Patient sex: M
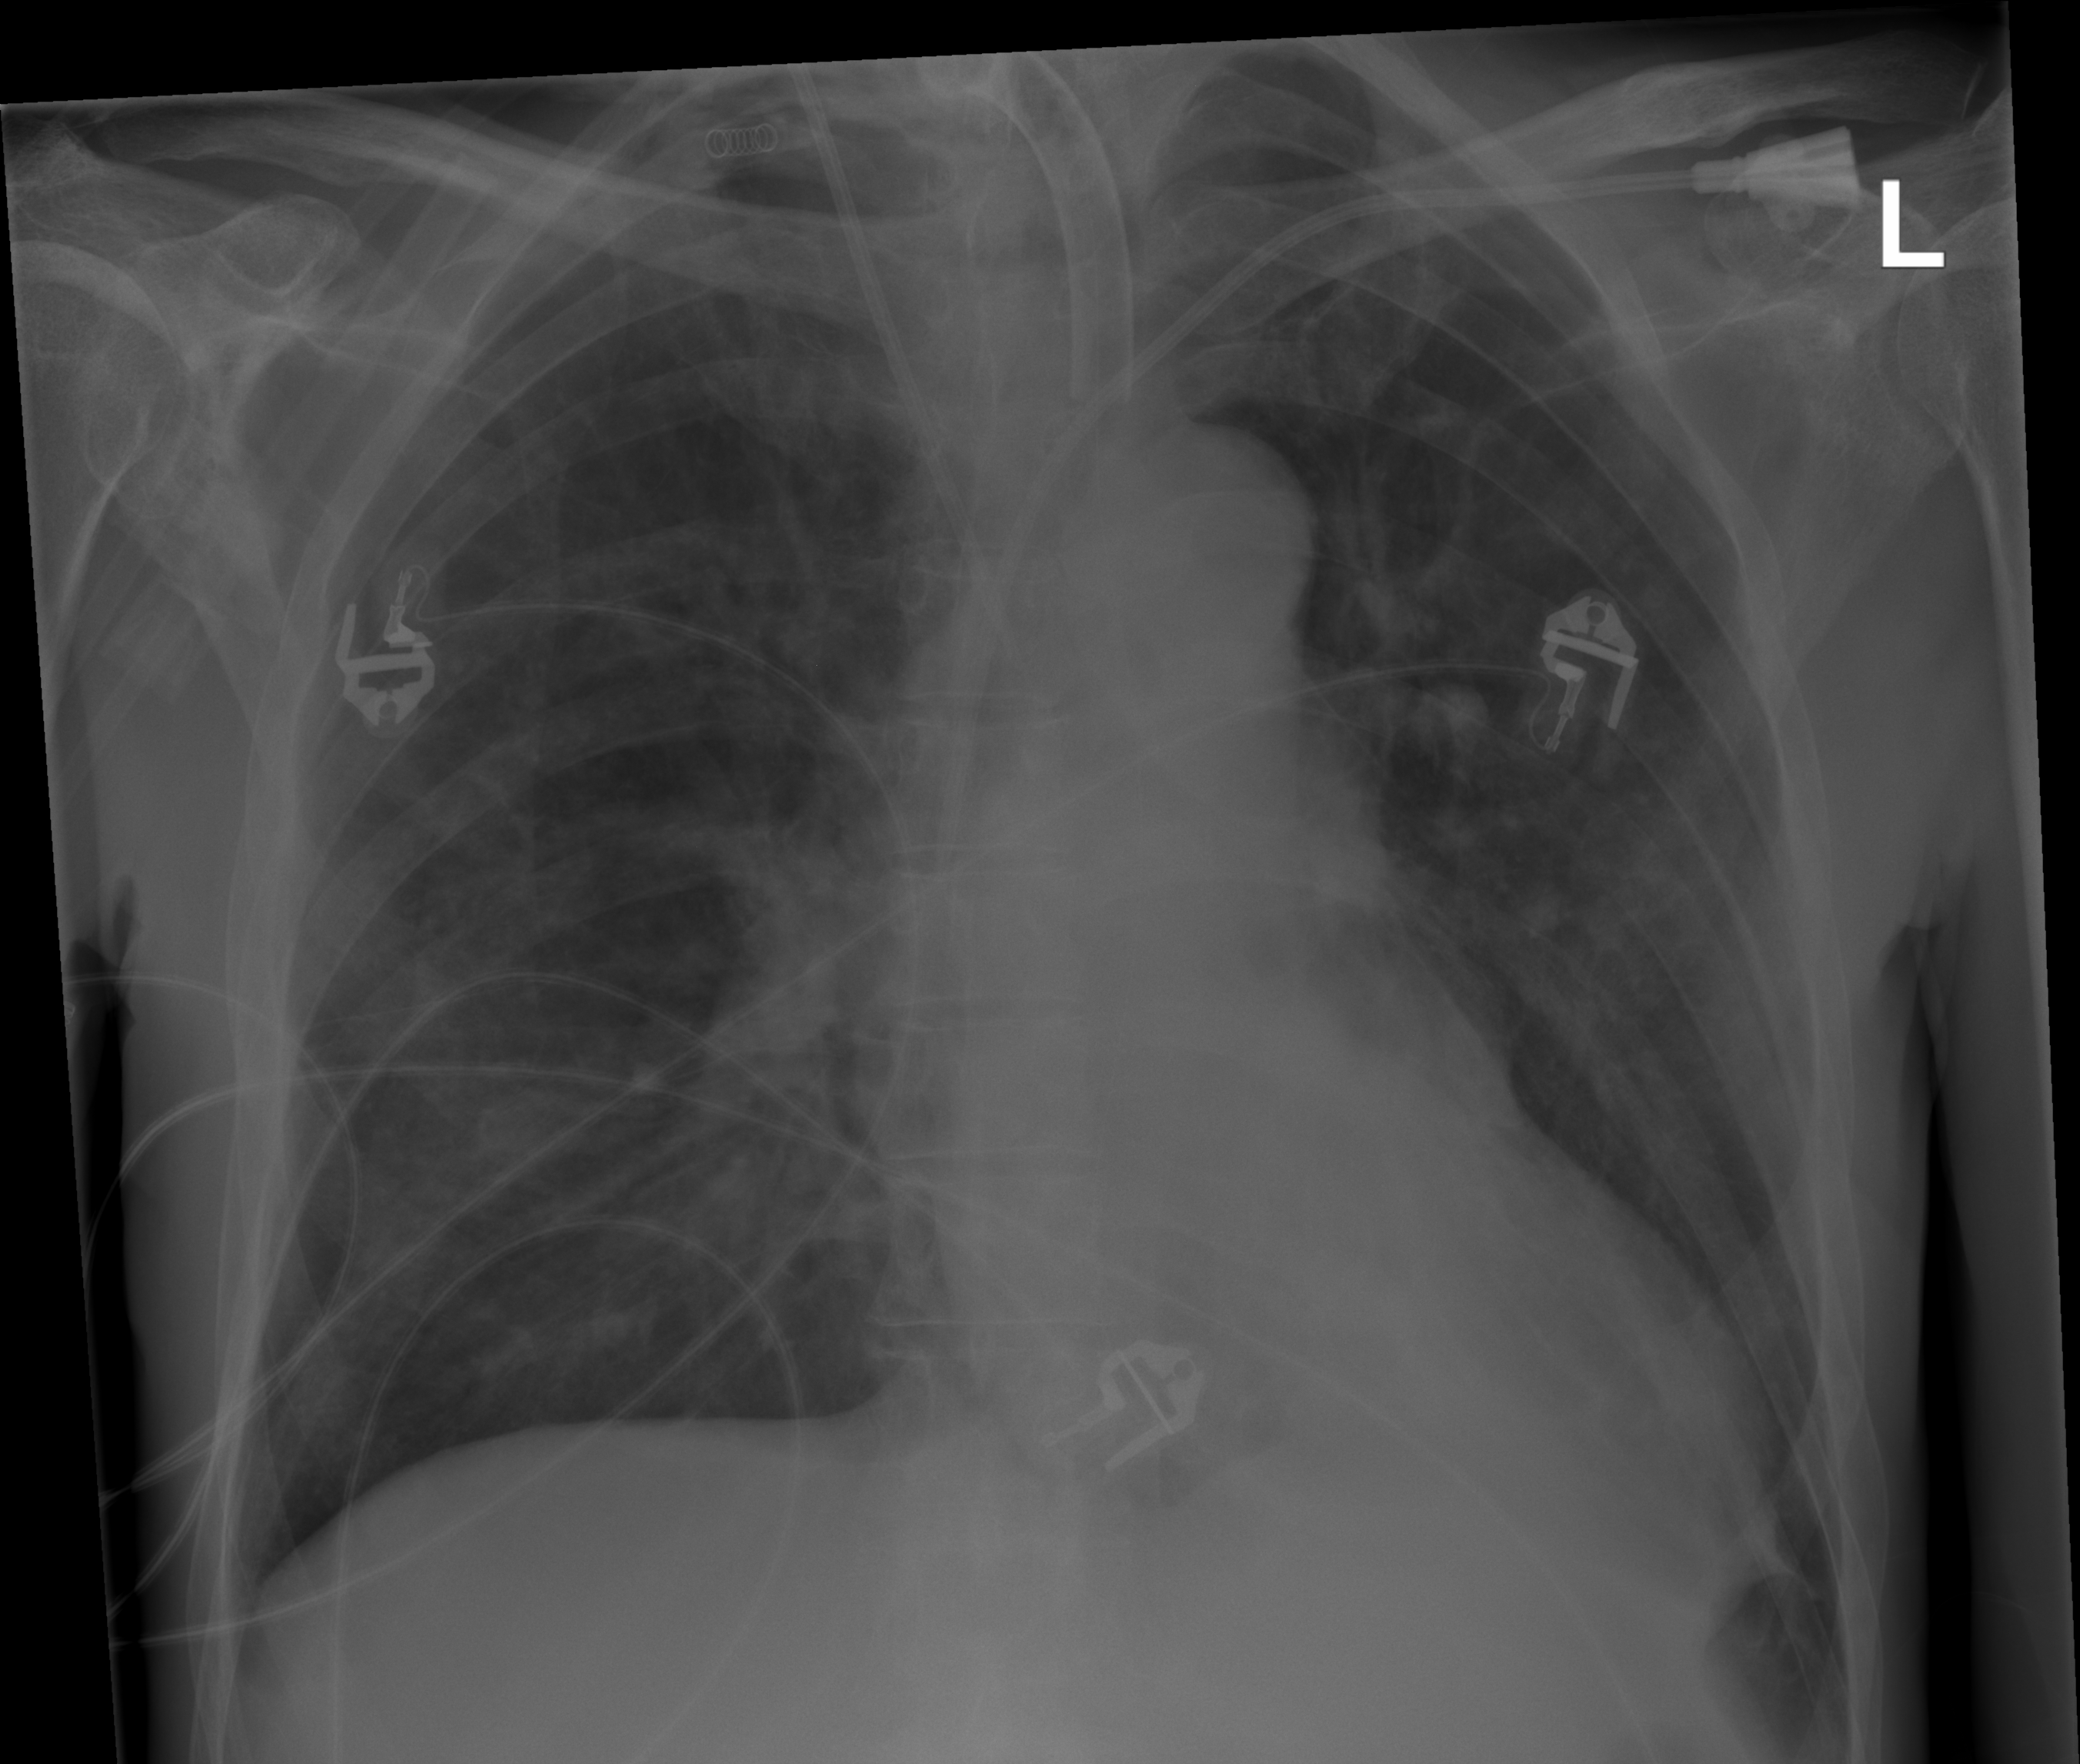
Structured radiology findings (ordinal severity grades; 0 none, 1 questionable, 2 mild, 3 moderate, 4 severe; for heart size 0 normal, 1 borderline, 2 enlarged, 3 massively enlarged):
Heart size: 1
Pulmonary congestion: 0
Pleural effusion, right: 0
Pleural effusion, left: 0
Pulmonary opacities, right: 1
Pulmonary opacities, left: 0
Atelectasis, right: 0
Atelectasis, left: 0